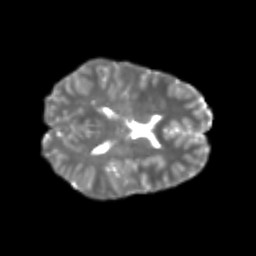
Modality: T2w
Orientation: axial
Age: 21
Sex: female
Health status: healthy
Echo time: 0.074 s